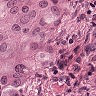
Metastatic tissue present: yes